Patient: sex M, age 81
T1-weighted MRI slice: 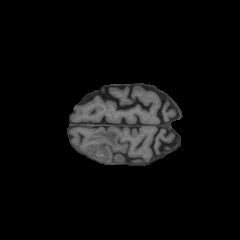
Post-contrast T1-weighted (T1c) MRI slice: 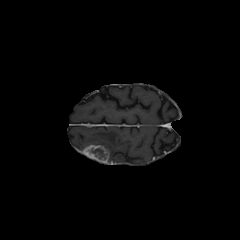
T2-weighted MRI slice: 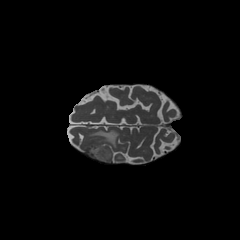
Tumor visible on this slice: yes
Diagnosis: Glioblastoma, IDH-wildtype
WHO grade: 4